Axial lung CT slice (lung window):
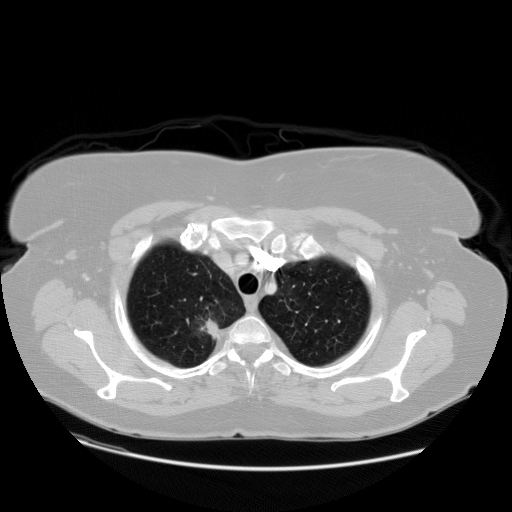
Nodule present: yes
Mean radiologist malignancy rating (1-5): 4.5